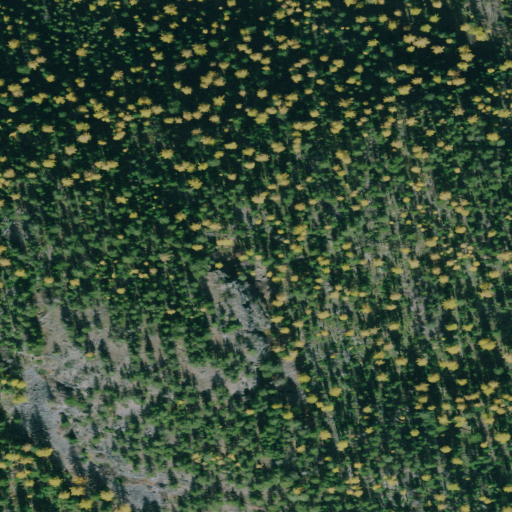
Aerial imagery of mountain in Montana named Cripple Horse Mountain containing only evergreen forest